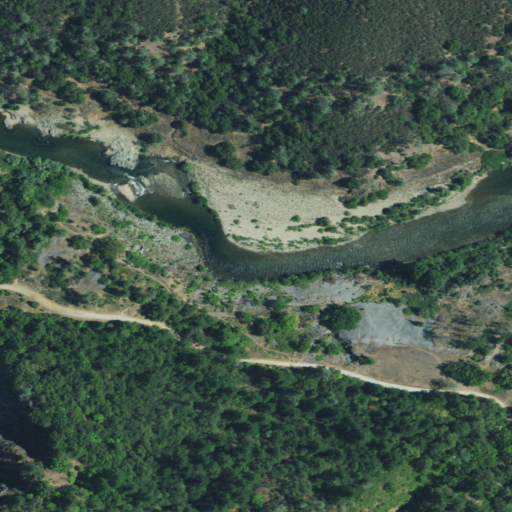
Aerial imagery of bar in California named Murderers Bar containing shrub, evergreen forest, open water, deciduous forest, and herbaceous wetlands